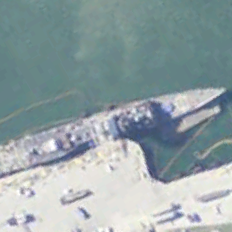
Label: Ticonderoga-class_cruiser